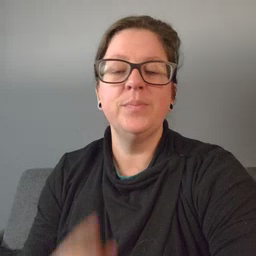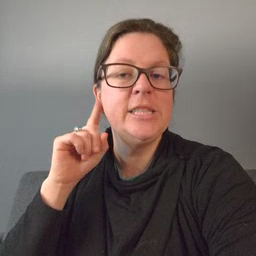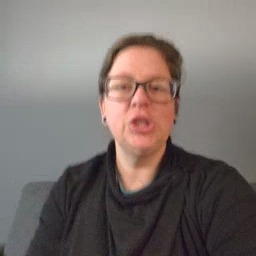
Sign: hear